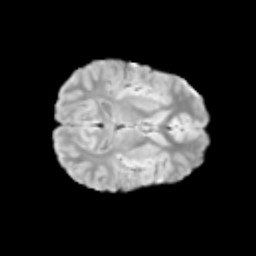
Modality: T2w
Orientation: axial
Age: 9
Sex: male
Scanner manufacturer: siemens
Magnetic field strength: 3 T
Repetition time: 3.8 s
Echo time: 0.07 s